Aerial crown-view tile of a tropical tree (Barro Colorado Island, Panama), acquired 20240918:
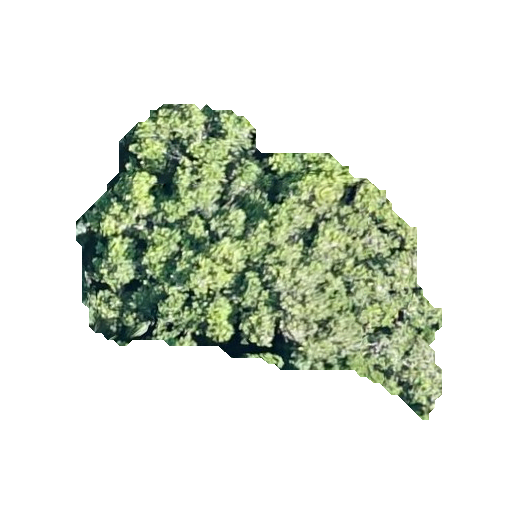
Species: Poulsenia armata
GBIF accepted scientific name: Poulsenia armata
Crown area: 111.143 m²